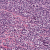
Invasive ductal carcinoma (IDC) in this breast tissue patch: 1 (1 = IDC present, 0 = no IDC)